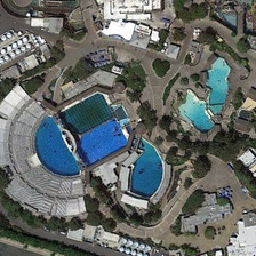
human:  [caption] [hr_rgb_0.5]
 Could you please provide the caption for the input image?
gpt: Some green trees and swimming pools in a resort.

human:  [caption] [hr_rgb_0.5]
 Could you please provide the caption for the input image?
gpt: There are some green trees and swimming pools at the resort.

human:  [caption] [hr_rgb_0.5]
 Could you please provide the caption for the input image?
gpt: Green trees and swimming

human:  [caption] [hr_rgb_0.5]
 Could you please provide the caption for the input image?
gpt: The resort has some green trees and swimming pools.

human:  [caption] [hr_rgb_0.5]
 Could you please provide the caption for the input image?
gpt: Some green trees and swimming pools in the resort.